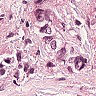
Metastatic tissue present: yes